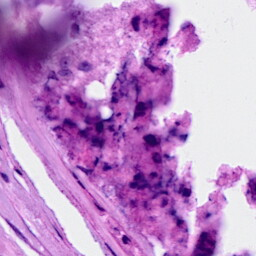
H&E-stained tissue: Breast